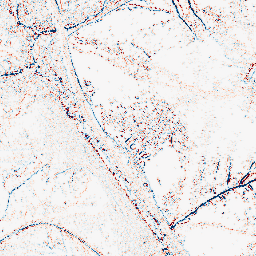
Category: edge_preserving
Decomposition family: median
Decomposition parameters: size: 3
Upsampling method: lanczos
Upsampling parameters: scale: 2
Upsampling scale: 2